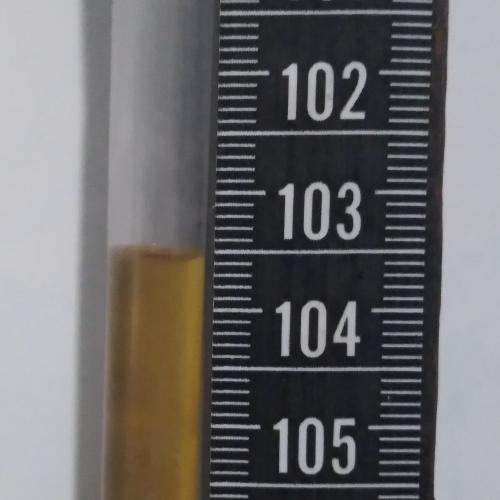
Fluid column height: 103.5 cm